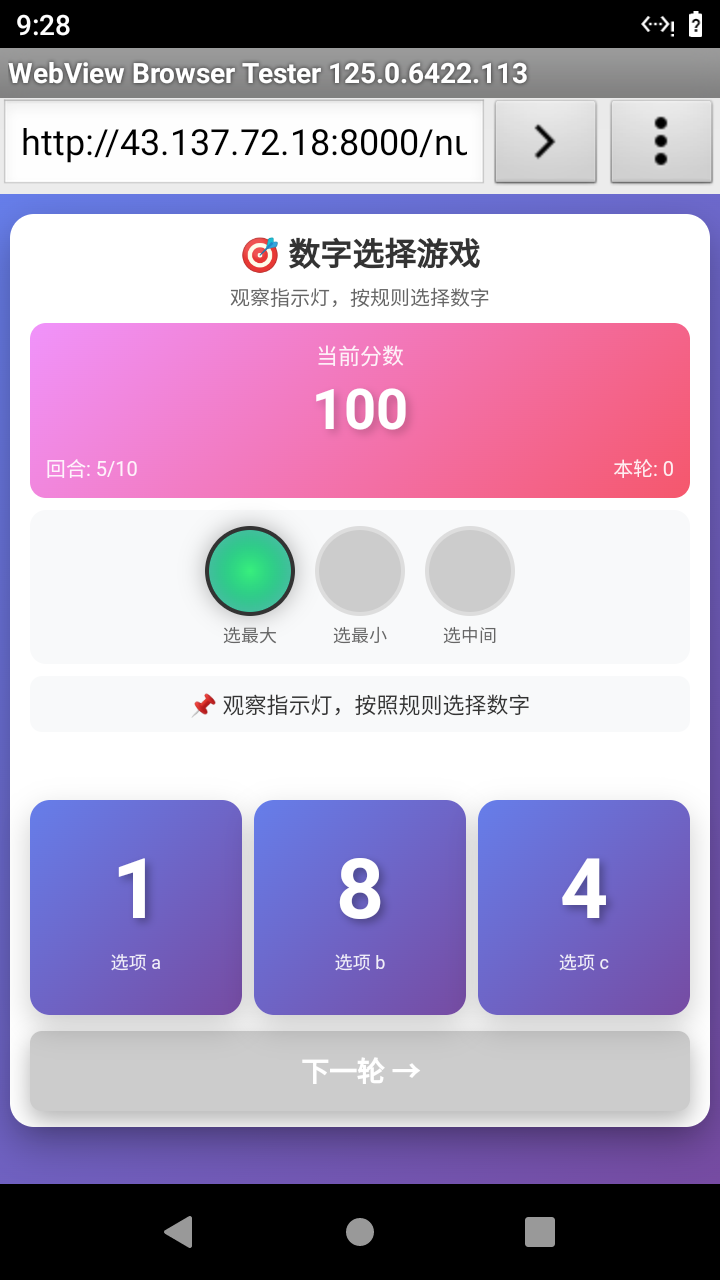

Select the correct number based on the traffic light color.
Answer: 1